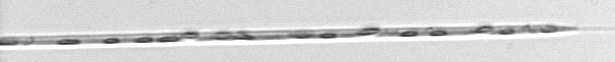
Label: Rhizosolenia